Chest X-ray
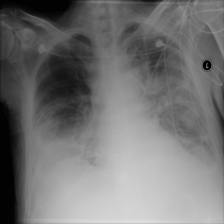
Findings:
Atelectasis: negative
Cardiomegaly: negative
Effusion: negative
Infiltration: negative
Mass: negative
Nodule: negative
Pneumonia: negative
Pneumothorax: negative
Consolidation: positive
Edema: negative
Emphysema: negative
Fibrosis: negative
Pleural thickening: negative
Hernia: negative